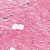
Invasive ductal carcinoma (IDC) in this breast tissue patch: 0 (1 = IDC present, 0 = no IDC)